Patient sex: M
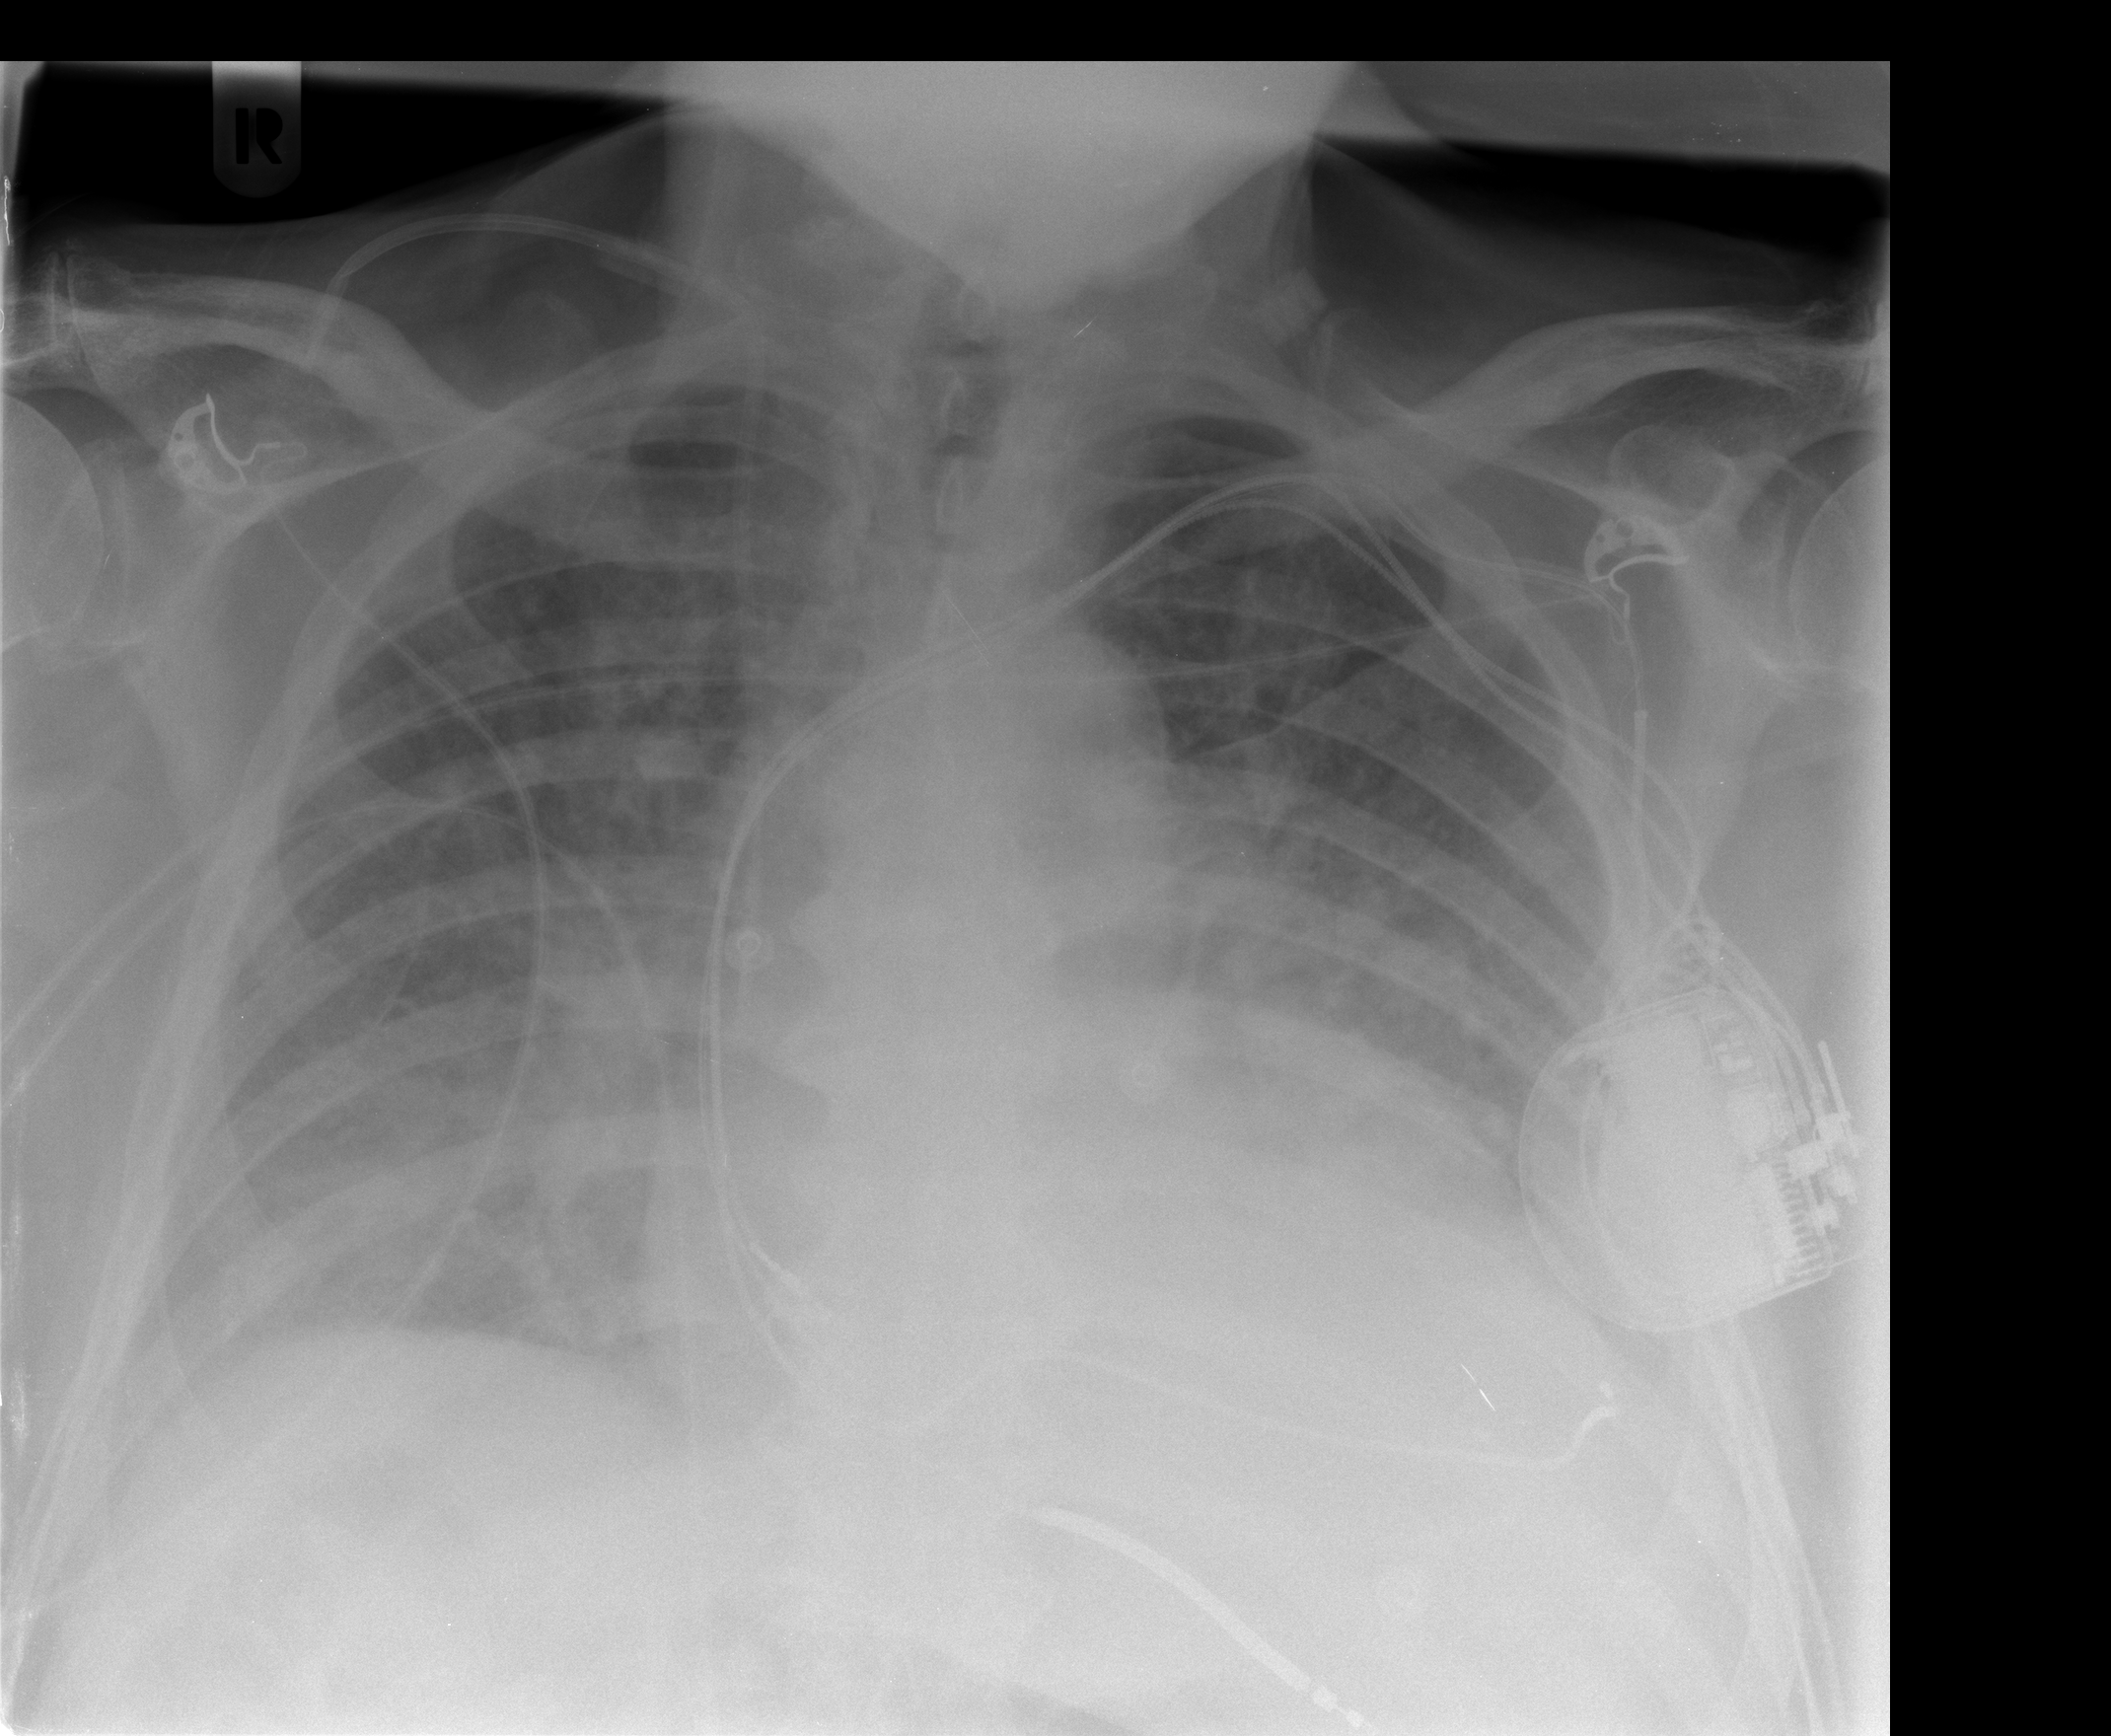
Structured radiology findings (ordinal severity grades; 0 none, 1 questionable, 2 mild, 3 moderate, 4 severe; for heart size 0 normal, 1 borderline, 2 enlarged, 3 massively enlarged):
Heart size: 2
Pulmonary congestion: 2
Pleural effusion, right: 1
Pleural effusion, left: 1
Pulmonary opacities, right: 3
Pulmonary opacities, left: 3
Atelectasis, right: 3
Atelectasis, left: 3